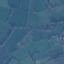
Land use / land cover: Pasture